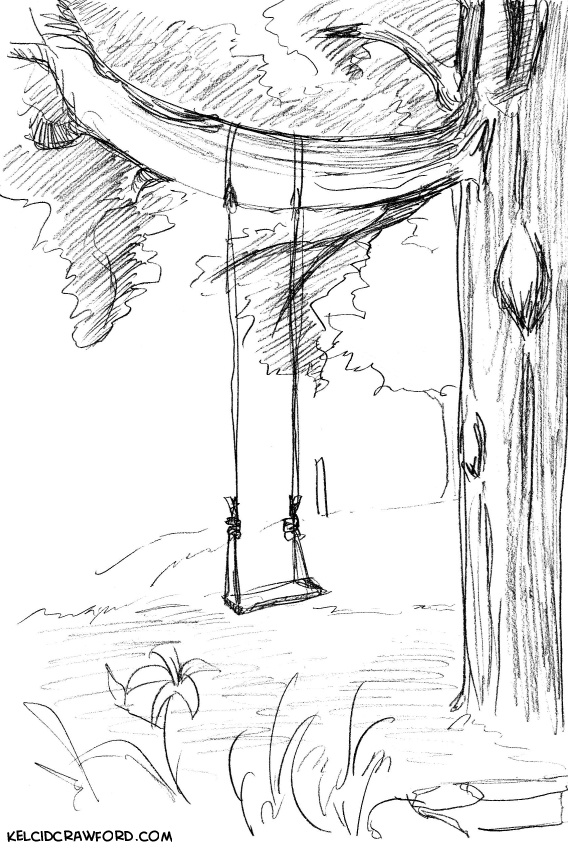
Label: swing